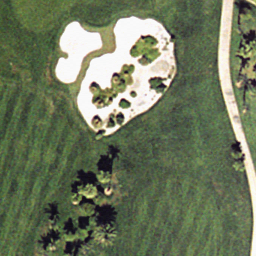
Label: golfcourse